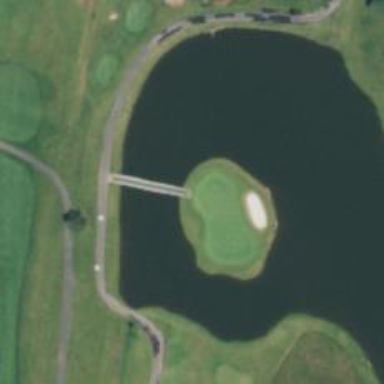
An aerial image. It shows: Path bridge on golf course.